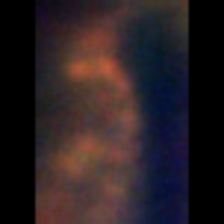
Taxon: Unknown_full_image
Group: Unknown